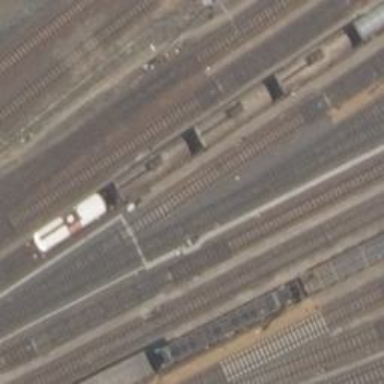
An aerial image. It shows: Railway yard used for servicing trains.